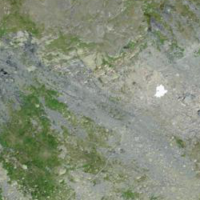
EUNIS habitat code: 31
Species observed at this site:
Silene acaulis